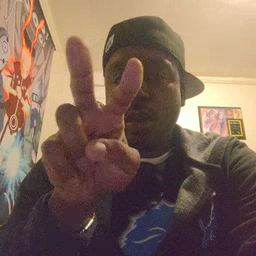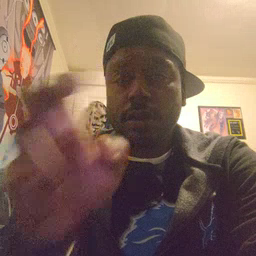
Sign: look